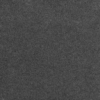
Label: dusty